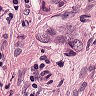
Metastatic tissue present: yes